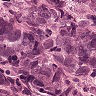
Metastatic tissue present: yes